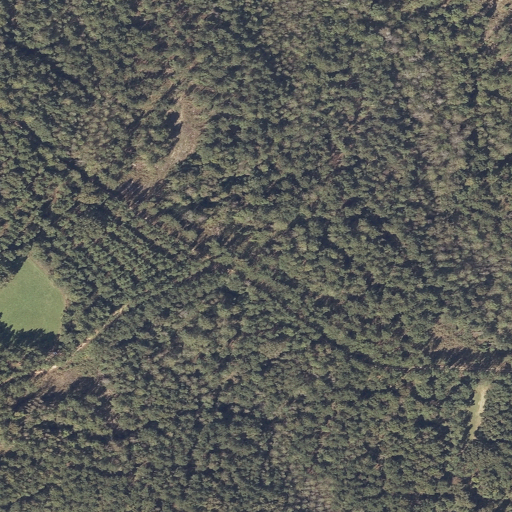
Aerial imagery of plain(s) in Alabama named Gum Flats containing evergreen forest, mixed forest, deciduous forest, grassland, and shrub